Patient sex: M
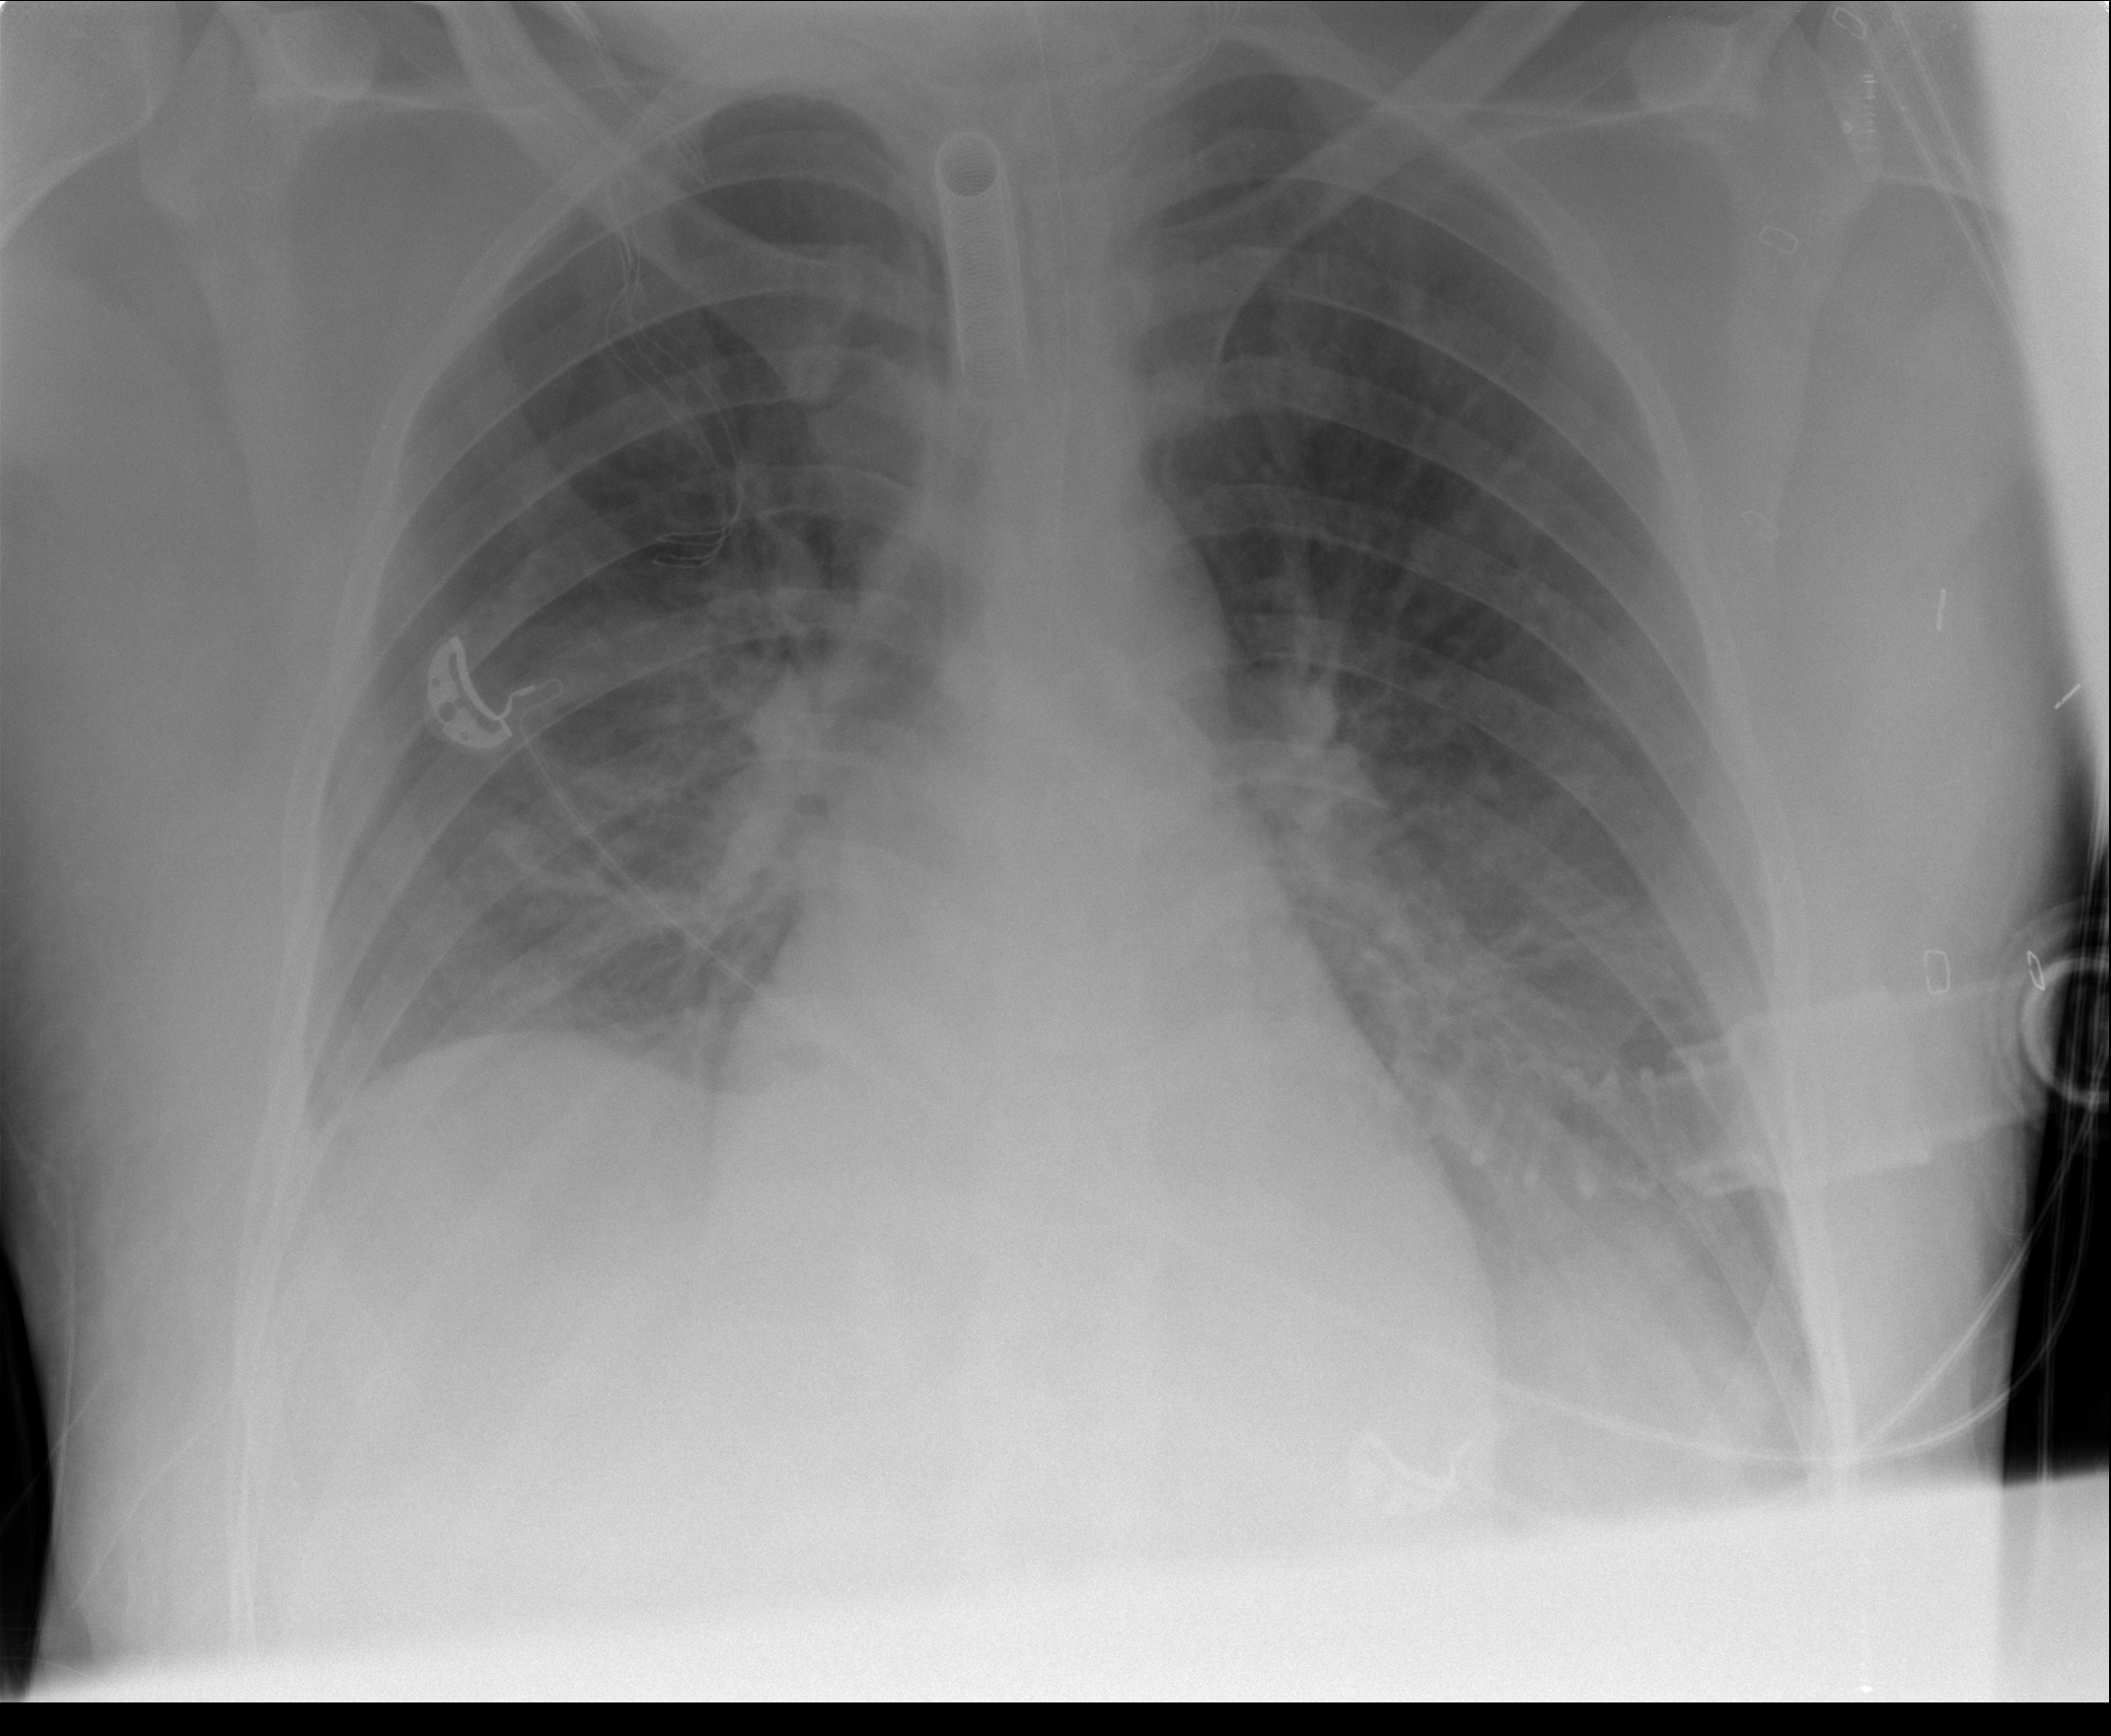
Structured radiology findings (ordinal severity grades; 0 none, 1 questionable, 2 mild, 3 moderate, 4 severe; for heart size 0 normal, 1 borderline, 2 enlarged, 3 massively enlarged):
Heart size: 0
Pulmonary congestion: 2
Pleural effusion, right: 2
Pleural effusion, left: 2
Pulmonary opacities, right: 0
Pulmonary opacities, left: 0
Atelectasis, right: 1
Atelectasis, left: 2